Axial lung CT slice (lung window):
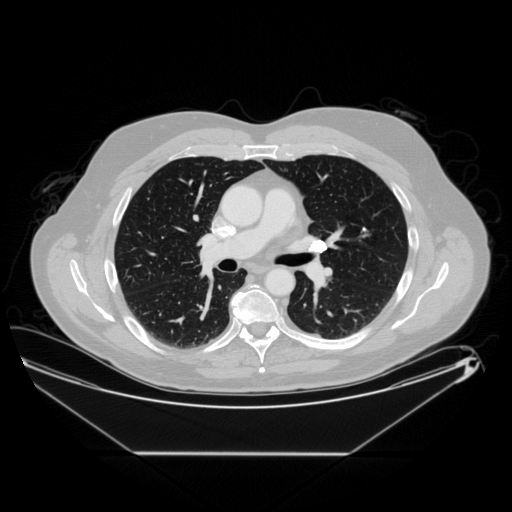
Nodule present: no